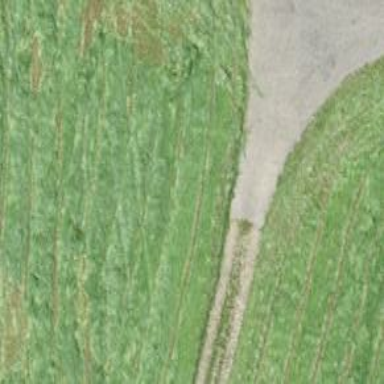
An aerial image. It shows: Path with ground surface. The track is of grade1 quality.